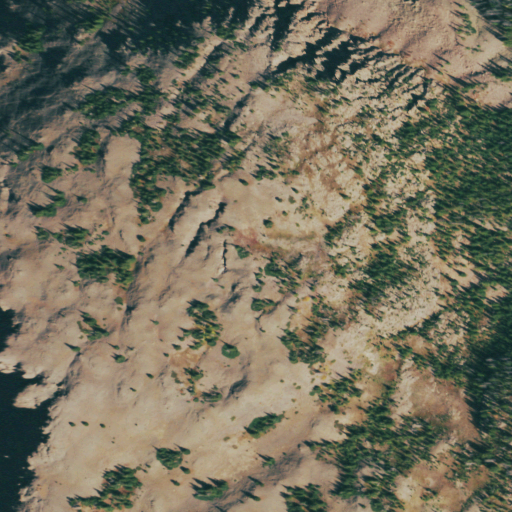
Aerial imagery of mountain in Colorado named Bald Mountain containing shrub, grassland, evergreen forest, snow, and barren land